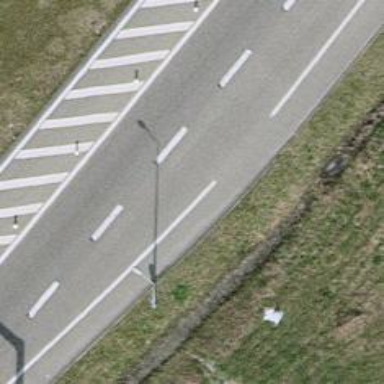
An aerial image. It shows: Asphalt motorroad with trunk classification.